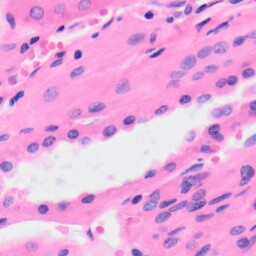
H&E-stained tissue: Kidney